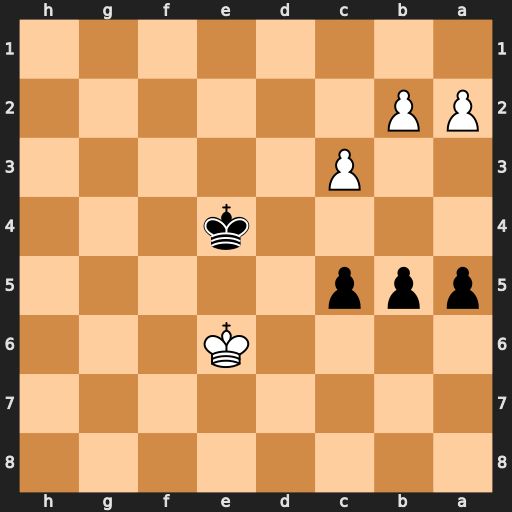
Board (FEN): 8/8/4K3/ppp5/4k3/2P5/PP6/8
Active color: b
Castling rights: -
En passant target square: -
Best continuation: c4 a3 Kd3 Kd5 Kc2